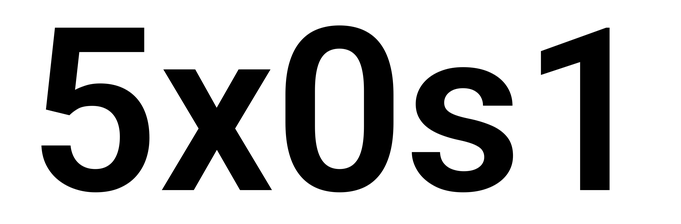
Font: Roboto_SemiBold